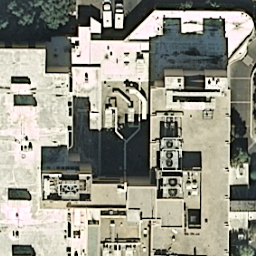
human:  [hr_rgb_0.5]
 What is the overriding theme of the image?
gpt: buildings